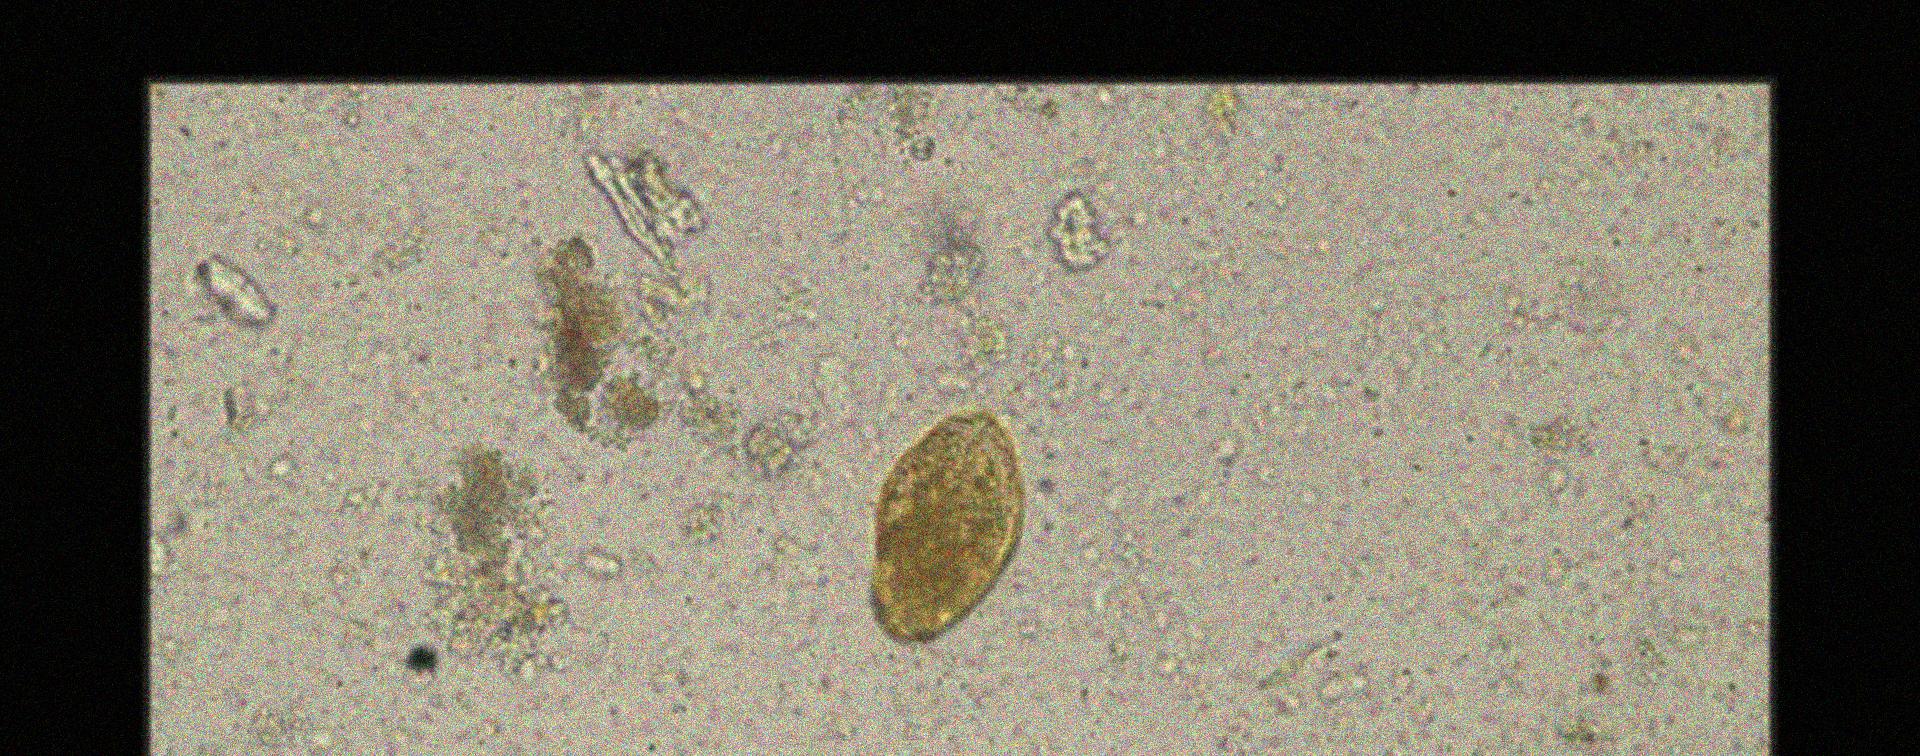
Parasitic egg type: Paragonimus spp